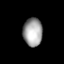
Tissue: lung
Cell type: Others
Senescence score: 0.1901
Nuclear area (px): 532
Mean DAPI intensity: 161.767